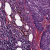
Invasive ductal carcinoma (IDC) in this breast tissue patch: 0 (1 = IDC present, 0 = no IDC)